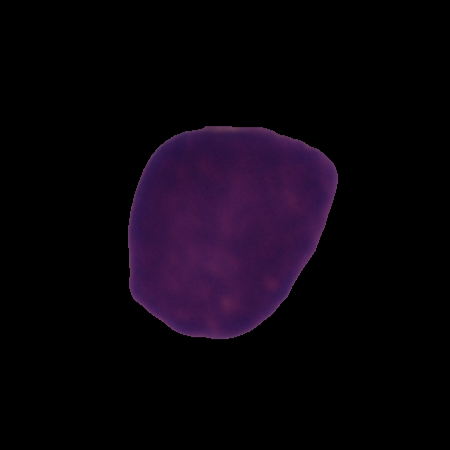
Label: healthy